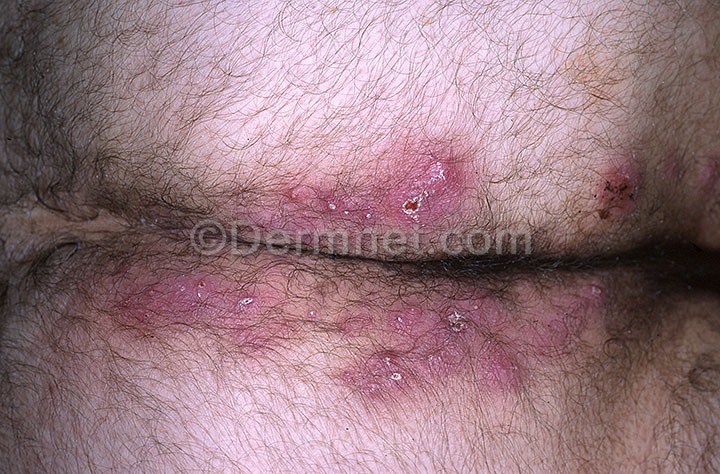
Disease: Acne and Rosacea Photos